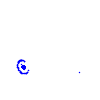
Particle: electron